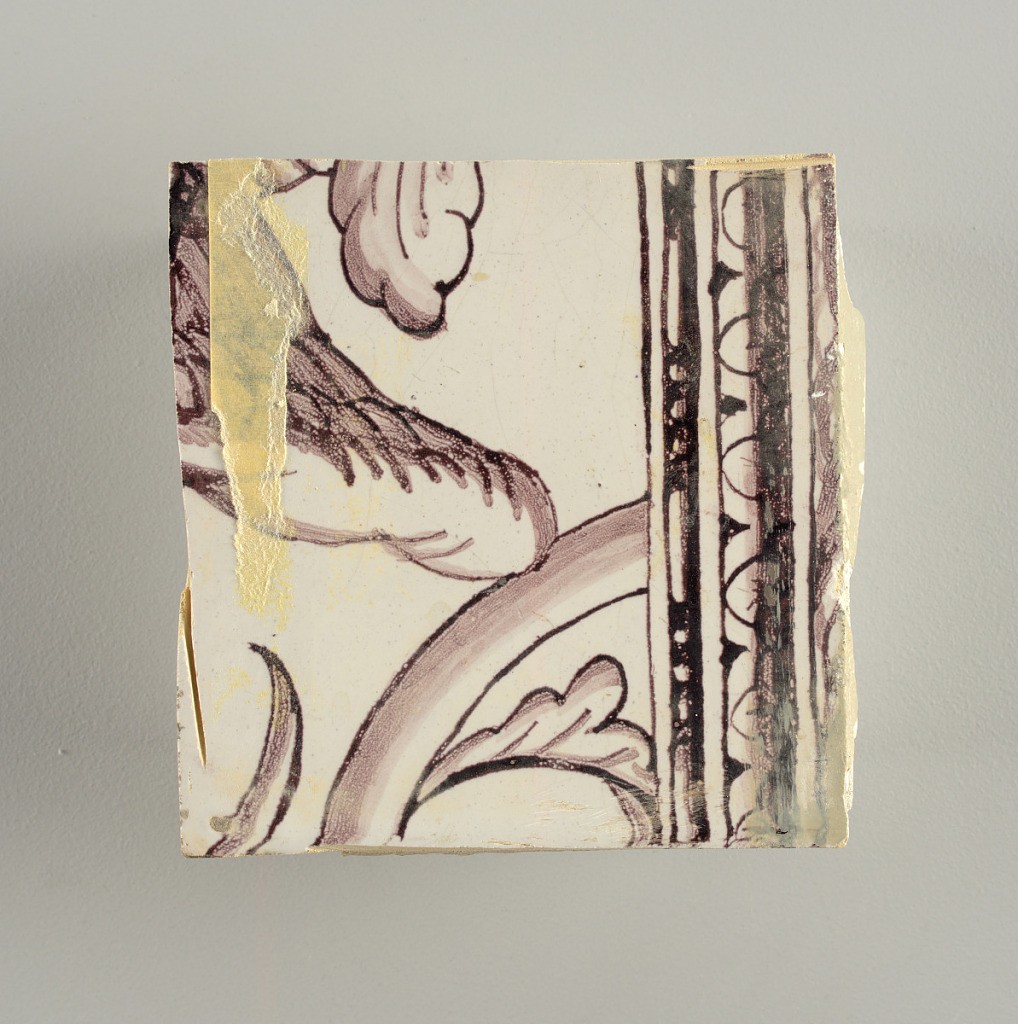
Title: Wall facing
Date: ca. 1725
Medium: Tin-glazed earthenware, underglaze
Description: Horizontal rectangle.  Thirty-seven tiles wide and twenty-one high with opening for door or window nineteen and one-half tiles high and twelve wide.  To left and right of opening, centered canopy above. Left, woman representing Hope, right, a sculputure urn.  Centered above opening, a mascaron.  Arabesque design of foliage.